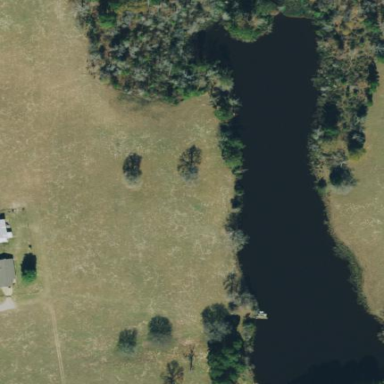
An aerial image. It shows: Pond surrounded by natural water.